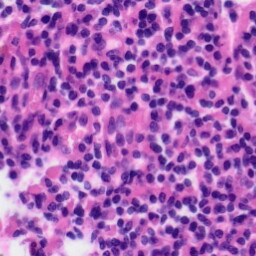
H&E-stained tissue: Tonsil